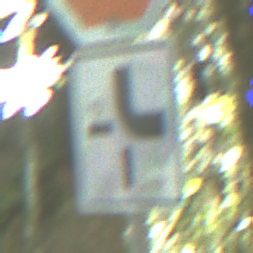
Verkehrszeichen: VerlaufVorfahrtsstrasse4
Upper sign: Stop
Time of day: Midday
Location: Outdoor (Nature)
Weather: Clear
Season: NotSpecified
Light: Natural